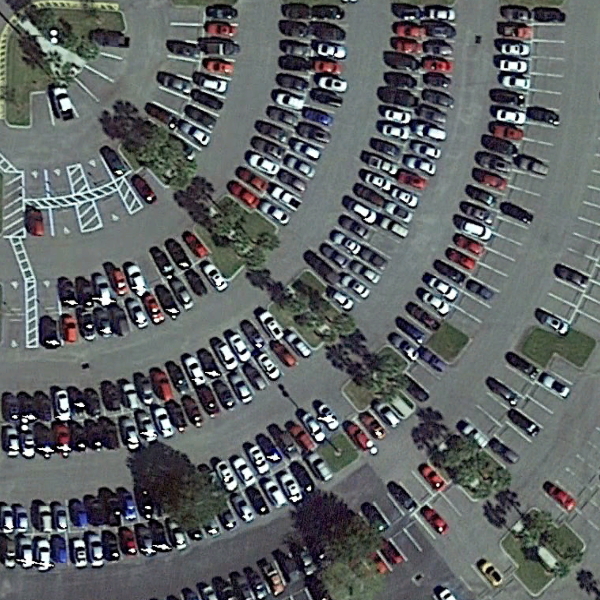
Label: Parking